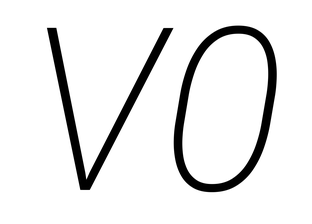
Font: Roboto-Italic_ExtraLight_Italic